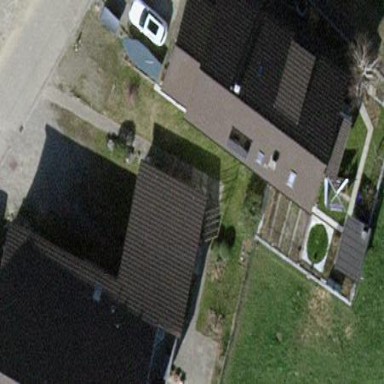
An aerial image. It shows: Detached building.